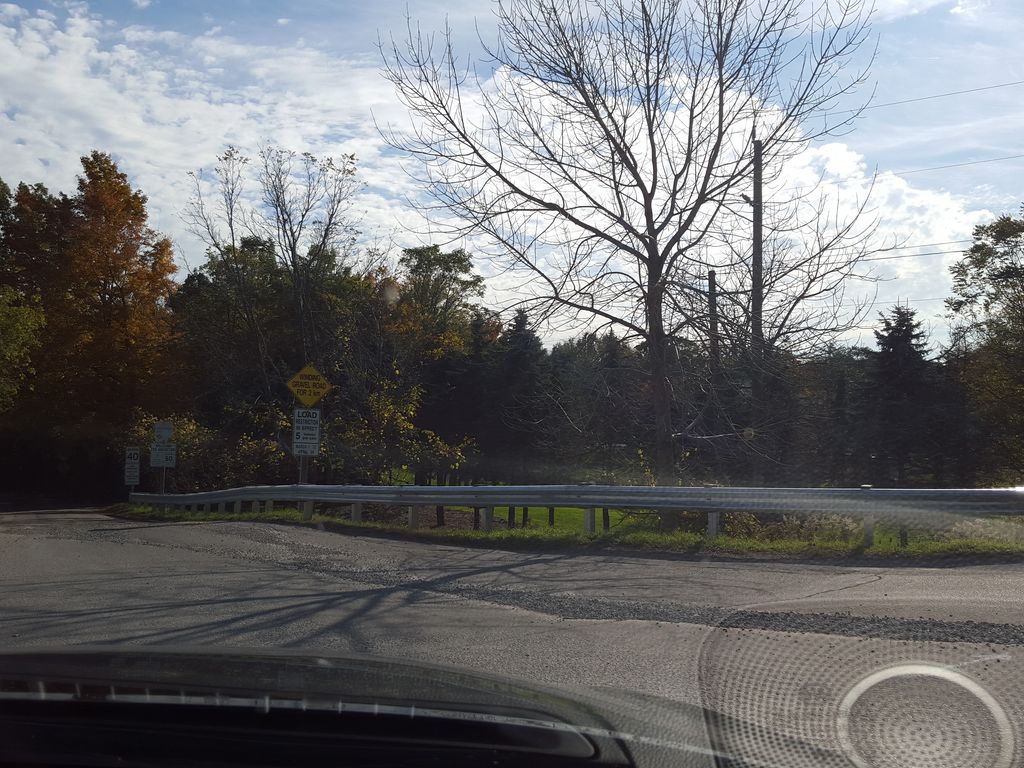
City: hamilton